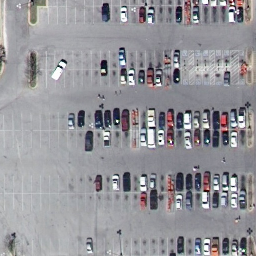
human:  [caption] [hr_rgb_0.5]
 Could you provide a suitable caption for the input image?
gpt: It is a parking lot with many cars parked neatly and many parking spots are free .

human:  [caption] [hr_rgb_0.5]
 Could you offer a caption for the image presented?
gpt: Lots of cars parked in lines in the parking lot .

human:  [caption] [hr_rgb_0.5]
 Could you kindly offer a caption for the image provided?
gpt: Lots of cars parked neatly in the parking lot .

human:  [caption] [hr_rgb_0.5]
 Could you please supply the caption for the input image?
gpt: Many cars parked neatly with many empty parking spaces in the parking lot .

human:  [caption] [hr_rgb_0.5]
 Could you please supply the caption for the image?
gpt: Many cars parked in lines with many free parking spots in the parking lot .